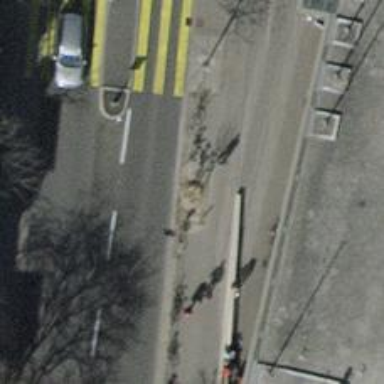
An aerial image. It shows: Avenue lined with trees.